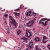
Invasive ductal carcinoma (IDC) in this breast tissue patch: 0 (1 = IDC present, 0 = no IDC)